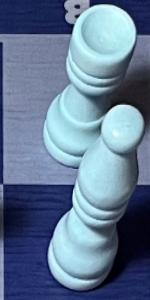
Label: Bishop_White